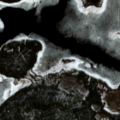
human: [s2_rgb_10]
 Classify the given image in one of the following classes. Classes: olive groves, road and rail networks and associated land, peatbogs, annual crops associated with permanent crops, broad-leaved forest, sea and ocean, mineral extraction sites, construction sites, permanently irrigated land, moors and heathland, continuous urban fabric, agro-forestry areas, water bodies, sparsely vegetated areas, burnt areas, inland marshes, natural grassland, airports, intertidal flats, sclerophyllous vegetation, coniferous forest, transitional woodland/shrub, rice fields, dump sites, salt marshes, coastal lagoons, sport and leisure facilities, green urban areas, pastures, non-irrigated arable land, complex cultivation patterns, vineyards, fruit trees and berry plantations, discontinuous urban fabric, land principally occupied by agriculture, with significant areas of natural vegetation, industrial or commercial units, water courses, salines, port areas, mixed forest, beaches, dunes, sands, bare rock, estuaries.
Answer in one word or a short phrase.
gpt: coniferous forest, water bodies